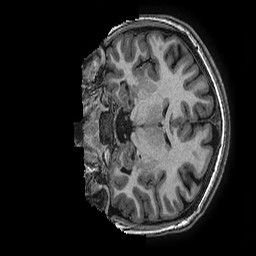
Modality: T1w
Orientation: coronal
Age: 14
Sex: female
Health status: ill
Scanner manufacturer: ge
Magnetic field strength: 3 T
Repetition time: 0.0077 s
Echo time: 0.003436 s